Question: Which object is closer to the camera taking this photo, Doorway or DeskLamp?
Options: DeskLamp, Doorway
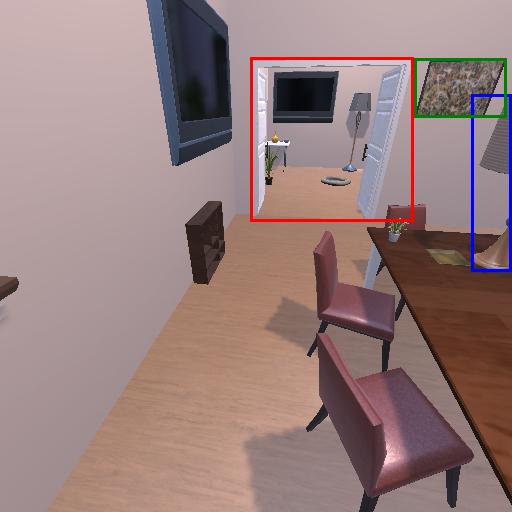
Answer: DeskLamp